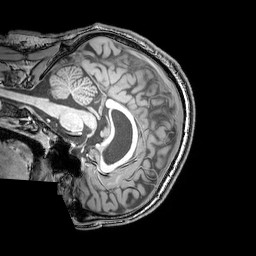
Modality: T1w
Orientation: sagittal
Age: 23
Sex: male
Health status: healthy
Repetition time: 0.081 s
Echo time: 0.037 s